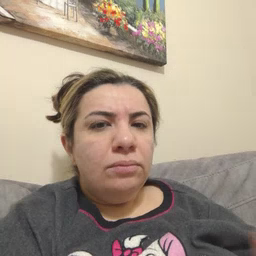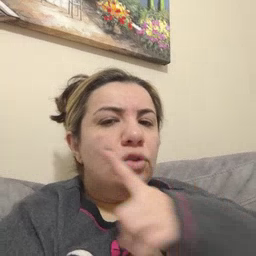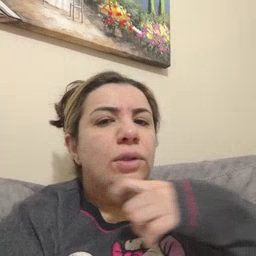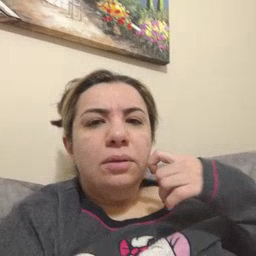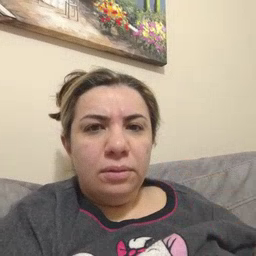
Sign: dry